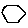
Label: hexagon